Question: How can I change the (background) color of the signup button in Parse's'PFLoginViewController'?
I have tried:
'''
PFLogInViewController *logInViewController = [[PFLogInViewController alloc] init];
logInViewController.fields = PFLogInFieldsUsernameAndPassword | PFLogInFieldsLogInButton | PFLogInFieldsPasswordForgotten | PFLogInFieldsSignUpButton ;
logInViewController.logInView.signUpButton.backgroundColor = [UIColor redColor];
'''
This is my result:

How can the color be set correctly?
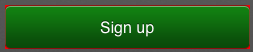
Answer: I've not been able to change the color of the button directly. Normally, I'd accomplish via 'setTintColor:'. I was able to achieve the changed background color by actually changing the background image using the completion block, like this:
'''
PFLogInViewController *login = [[PFLogInViewController alloc]init];
login.delegate = self;
[self presentViewController:login animated:YES completion:^{
[login.logInView.signUpButton setBackgroundImage:[UIImage imageNamed:@"restBtn@2x"] forState:UIControlStateNormal];
[login.logInView.signUpButton setBackgroundImage:[UIImage imageNamed:@"restBtn@2x"] forState:UIControlStateHighlighted];
}];
'''
Just make sure you have included your desired red button image in your project somewhere so the name resolution works.
EDIT: As stated by Dmitry, it may be wise to configure the desired image for each UIButton control state that matters to you. Additionally, I had hoped I could pass a collection of UIControlStates, such as
'''
[login.logInView.signUpButton setBackgroundImage:[UIImage imageNamed:@"restBtn@2x"] forState:UIControlStateHighlighted|UIControlStateNormal];
'''
for a single button and image combo, but it didn't appear to work.